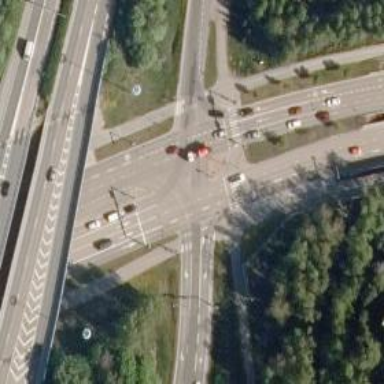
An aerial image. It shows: Asphalt trunk link road.